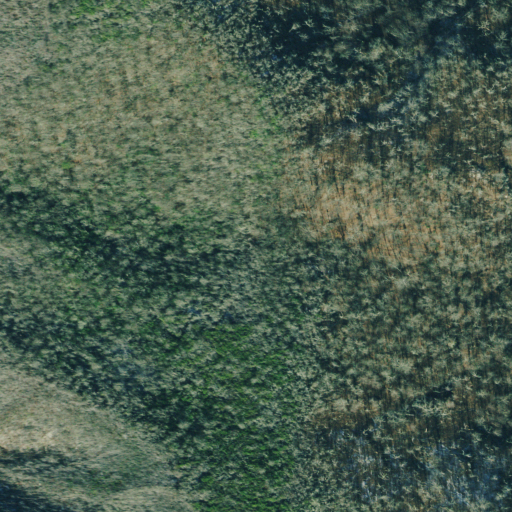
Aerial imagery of gap in Georgia named Nichols Gap containing mixed forest, deciduous forest, and grassland